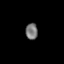
Tissue: prostate
Cell type: T cells
Senescence score: 0.2367
Nuclear area (px): 191
Mean DAPI intensity: 119.901